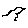
Label: bird